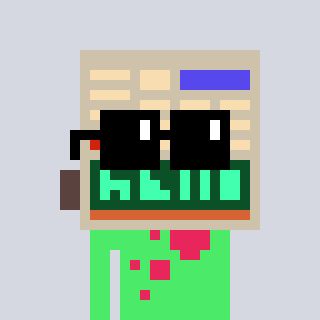
a pixel art character with square black sunglasses, a calculator-shaped head and a teal-colored body on a cool background